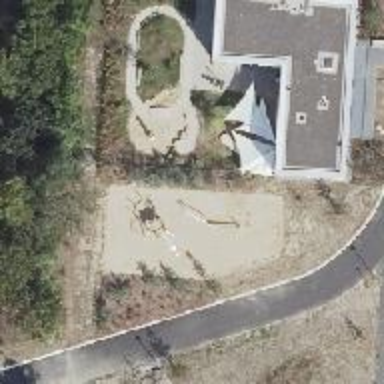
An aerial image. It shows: Playground area for leisure land.